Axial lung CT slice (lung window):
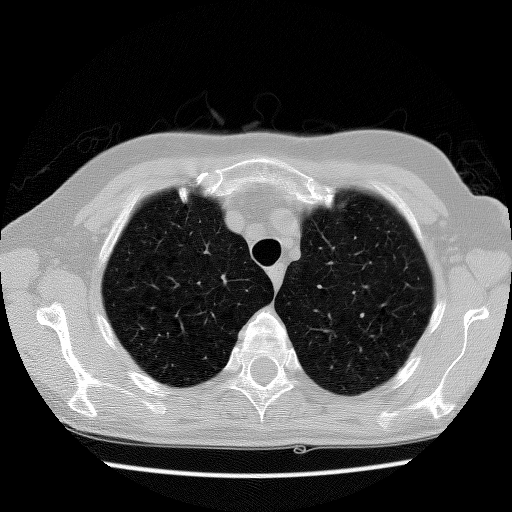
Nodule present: no